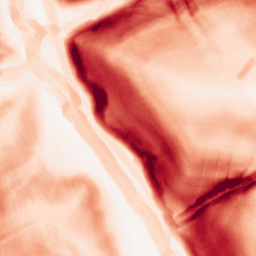
Category: morphological
Decomposition family: morphological_gradient
Decomposition parameters: size: 7
shape: diamond
Upsampling method: fft_zeropad
Upsampling parameters: scale: 2
Upsampling scale: 2